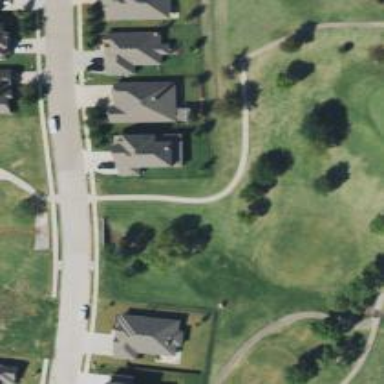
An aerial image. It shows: Path designated for golf carts.